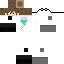
A male human skin with pale skin, wearing brown long hair dressed in a blue hoodie and black pants, featuring a closed mouth.